Question: I am unsure of the meaning of and as seen in the screenshot below.
I'm using <URL> to document my design.
I've searched their <URL> for answers but could not find any.
Can someone explain to me the meaning of those input fields?

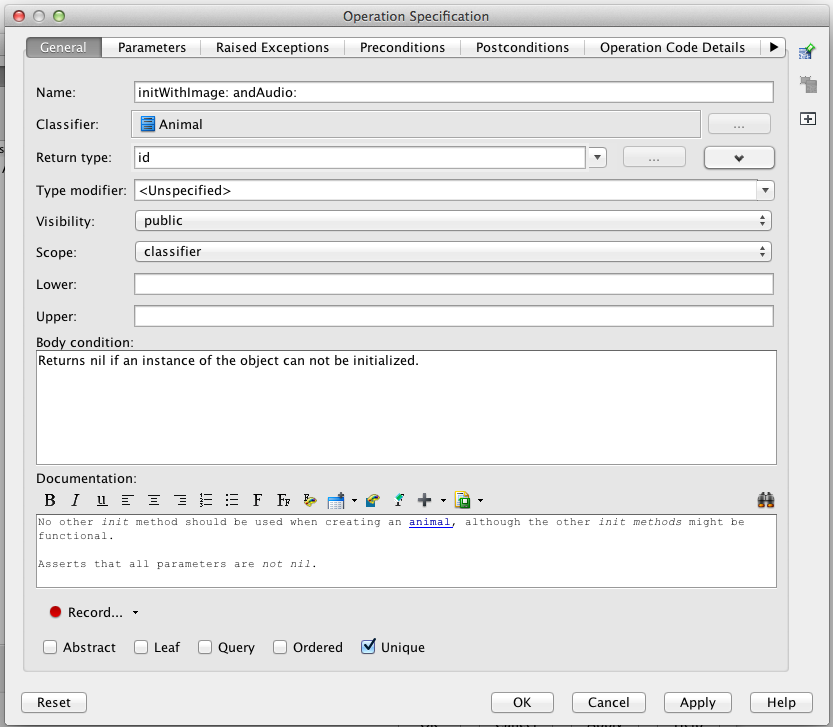
Answer: These parameters are intended to show the operation's multiplicity - the upper and lower boundary. 1..* here will be set as lower=1, upper=*. The problem is, that there are some bugs and you can't either see this multiplicity on the diagram, or have it engineered in the code.
The bug is not repaired till now. (
<URL>